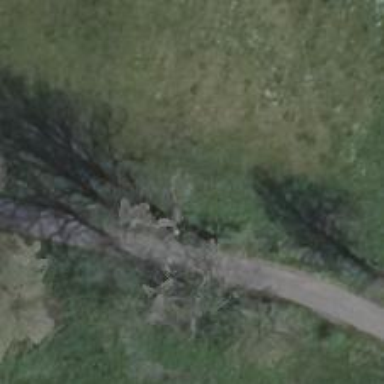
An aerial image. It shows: Row of deciduous broadleaved trees.